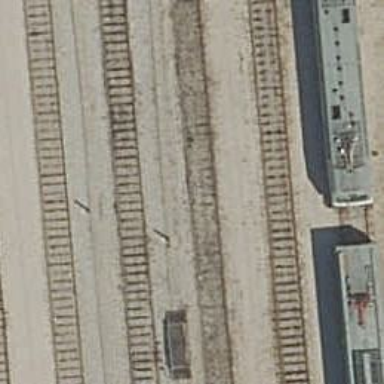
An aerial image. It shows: Rail yard with electrified contact lines for the trains.